Question: I have an object with a lot of subqueries and I want do export to excel just like Linqpad does, here is an example:

Any help?
Tks
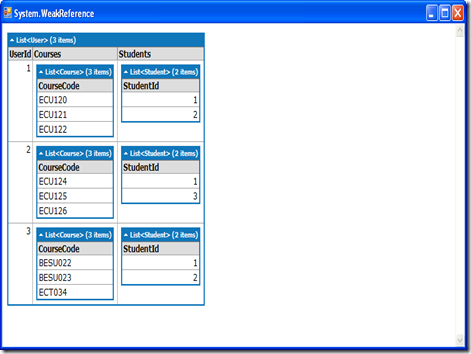
Answer: If you include a reference to linqpad.exe in your project, you can then use it to do the export to html
eg,
'''
List<User> users = ....
var filename = "test.html";
var writer = LINQPad.Util.CreateXhtmlWriter();
writer.Write(users);
System.IO.File.WriteAllText(filename, writer.ToString());
// Open the file in excel
Process.Start("Excel" , filename);
'''